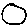
Label: circle